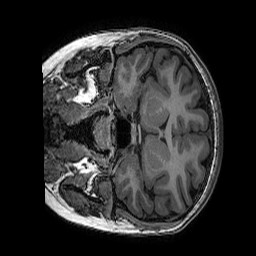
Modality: T1w
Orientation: coronal
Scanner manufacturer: ge
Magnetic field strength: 3 T
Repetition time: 0.008512 s
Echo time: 0.003336 s